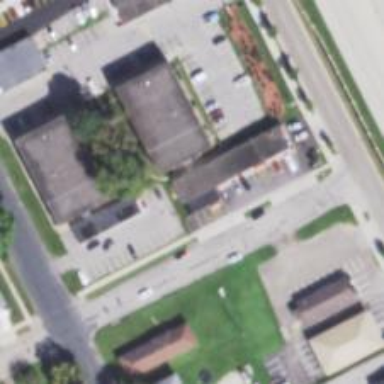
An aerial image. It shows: Convenience shop.